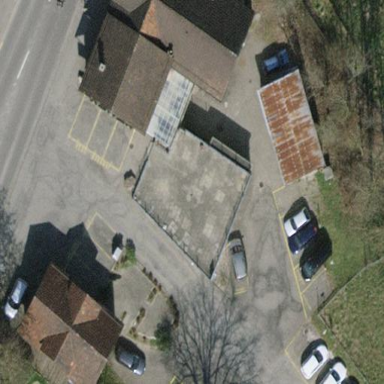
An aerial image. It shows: Outdoor seating area for leisure.